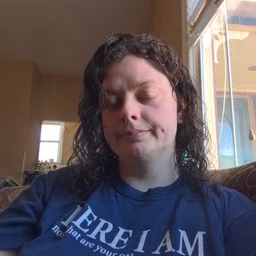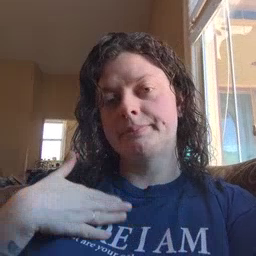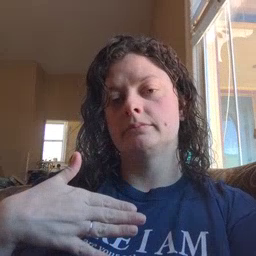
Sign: happy